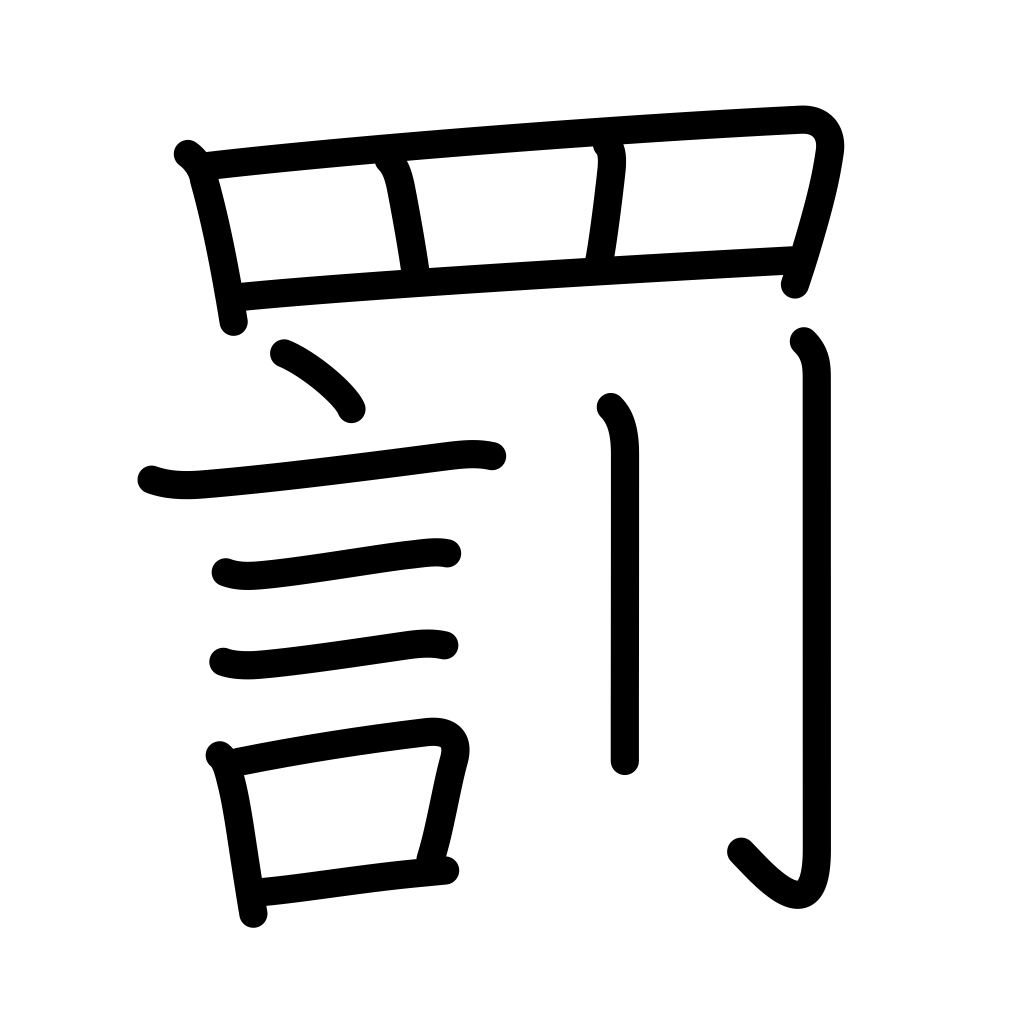
Meaning: penalty, punishment